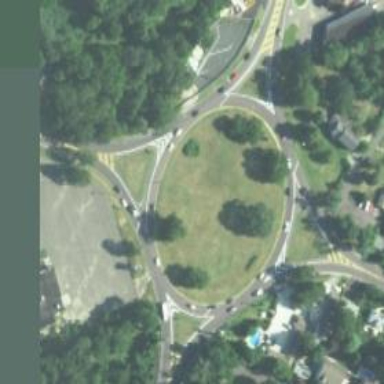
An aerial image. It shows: Roundabout on trunk highway.